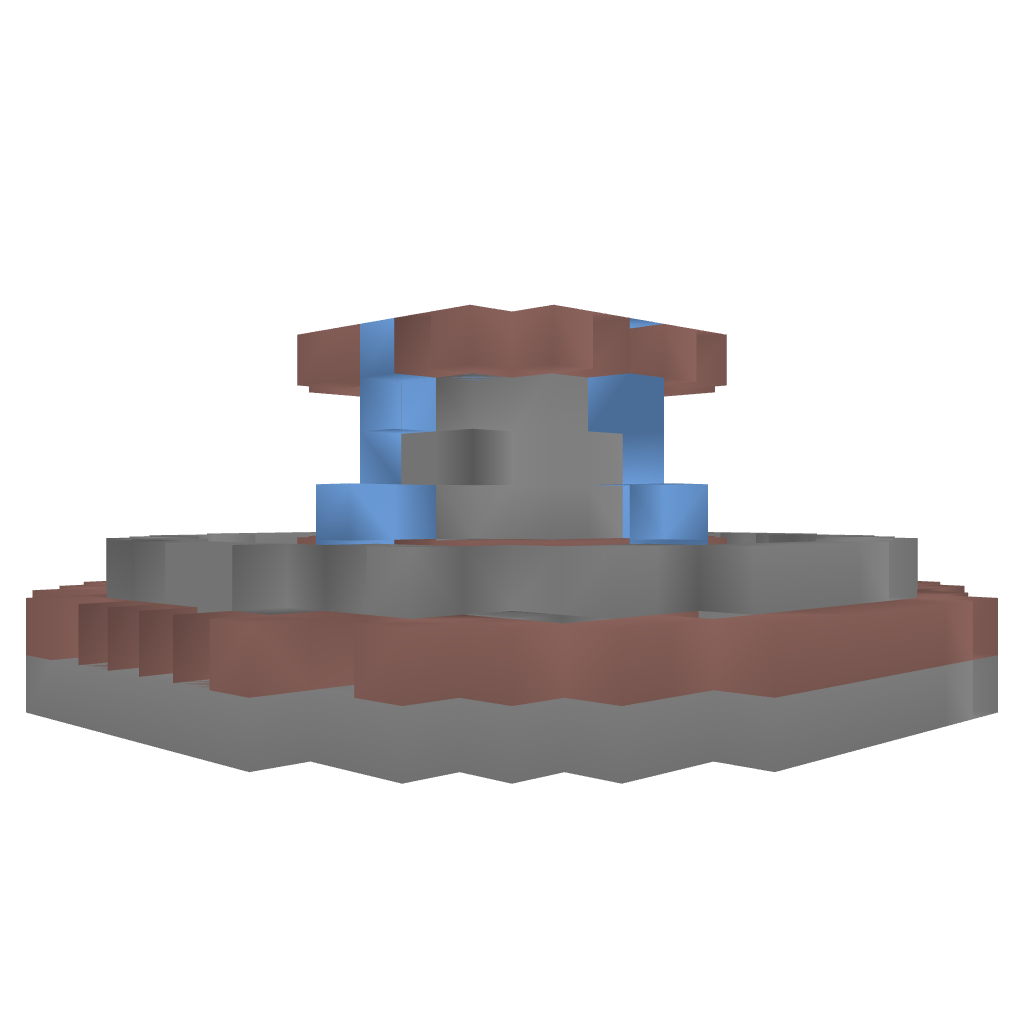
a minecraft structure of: Chafariz/Fonte - Fountain 02 good quality